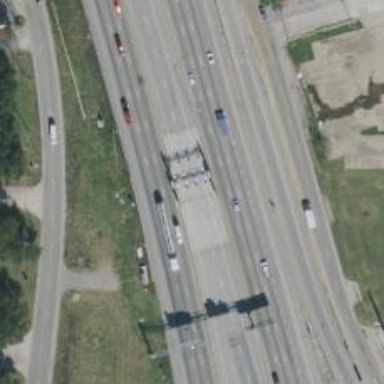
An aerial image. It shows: Toll gantry on the road.